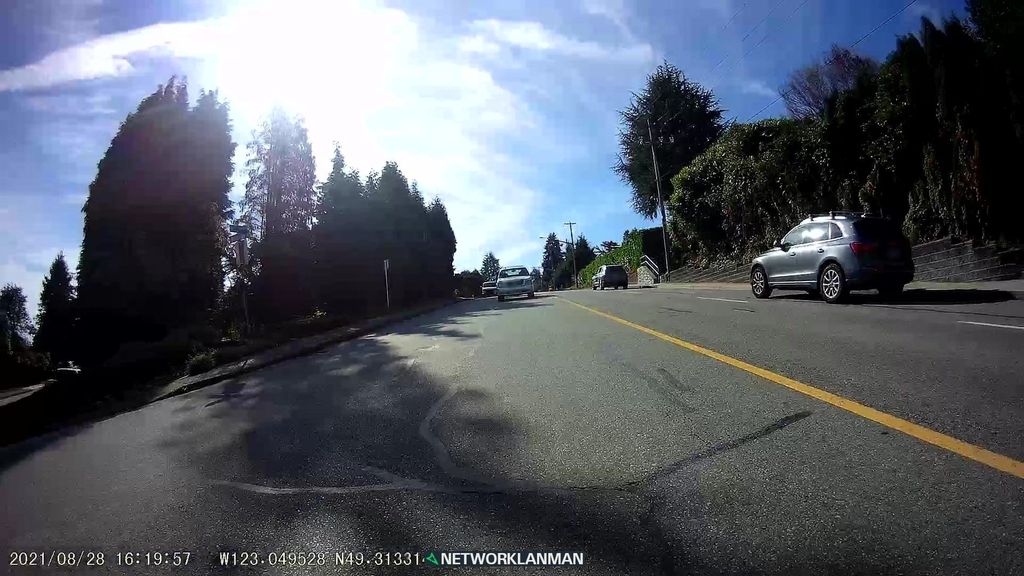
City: vancouver